Question: I started using Qt 5.1 with MinGW on Windows 7. I use QtCreator to create the application in debug mode. When I run the exe of any application as a standalone it shows the following error...how ever the same application runs smoothly when I open QtCreator IDE and run it ...I tried setting the environment variable PATH to the bin of the QTCreator and MinGW bin (which QtCreator uses) I am new to this windows environment and MinGW.. any suggestions are welcome...

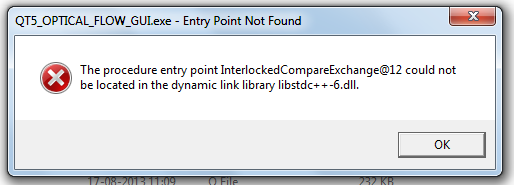
Answer: Maybe this is related to the fact that the dynamic linker is not able to find the correct libraries you built your executable with? Try to place all the needed libs into the same dir with the executable and then run it.
If you need to know what are all the needed libs you probably can use dependency walker or ldd from cygwin.